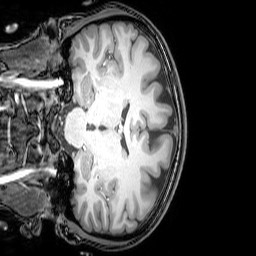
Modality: T1w
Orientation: coronal
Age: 22
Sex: female
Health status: healthy
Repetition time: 0.081 s
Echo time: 0.037 s